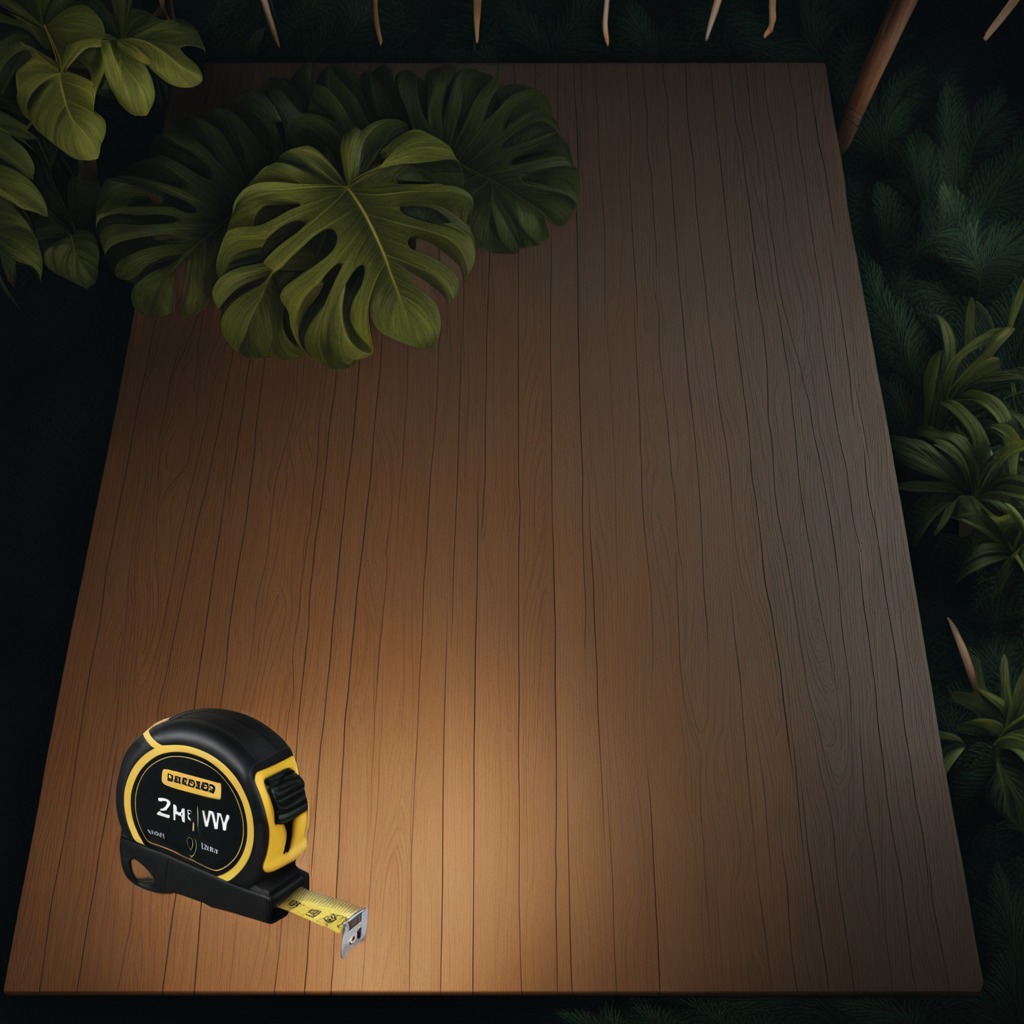
A measuring tape is lying on a wooden table inside a jungle field workshop tent at night.